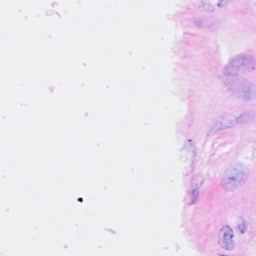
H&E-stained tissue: Breast